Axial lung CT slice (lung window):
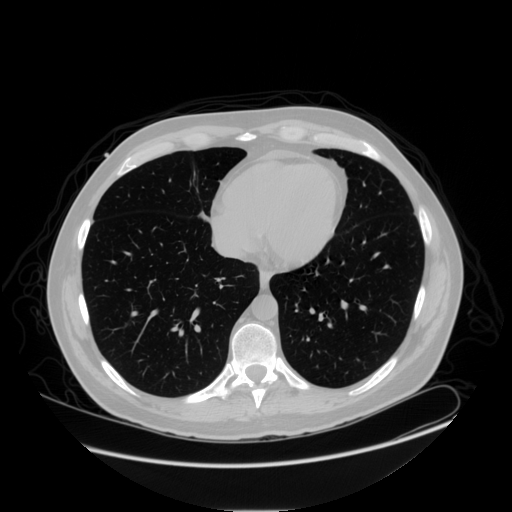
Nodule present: no